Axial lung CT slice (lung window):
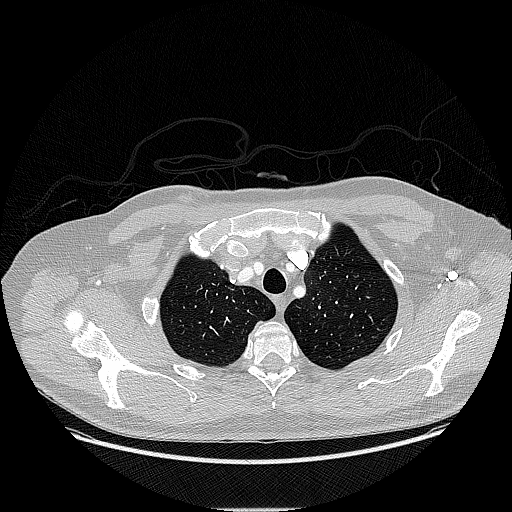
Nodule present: no